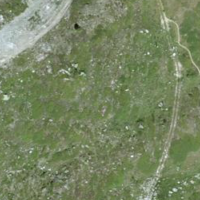
EUNIS habitat code: 26
Species observed at this site:
Arnica montana
Vaccinium uliginosum